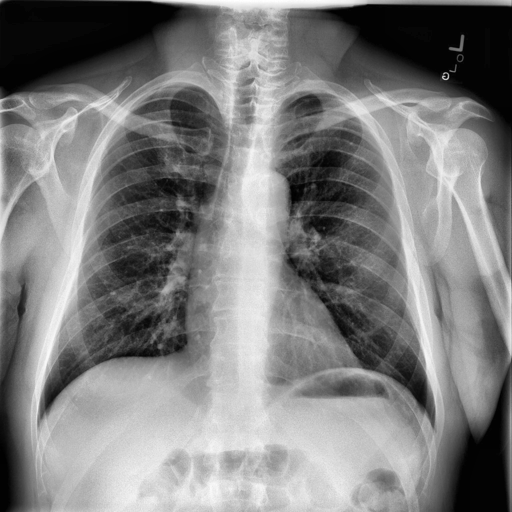
Finding: NORMAL